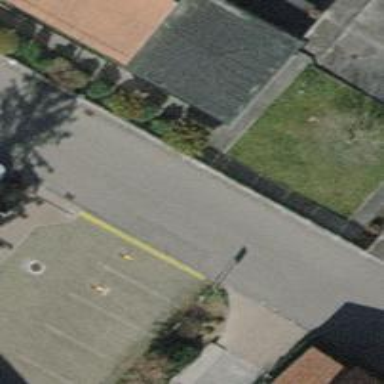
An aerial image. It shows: Residential road with asphalt surface.